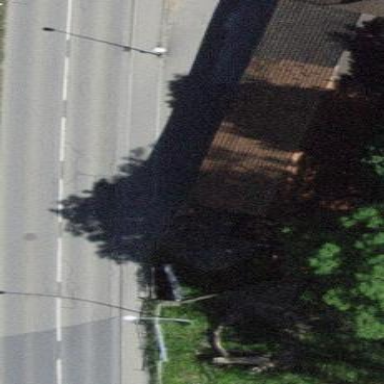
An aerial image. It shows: Garage building.